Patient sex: M
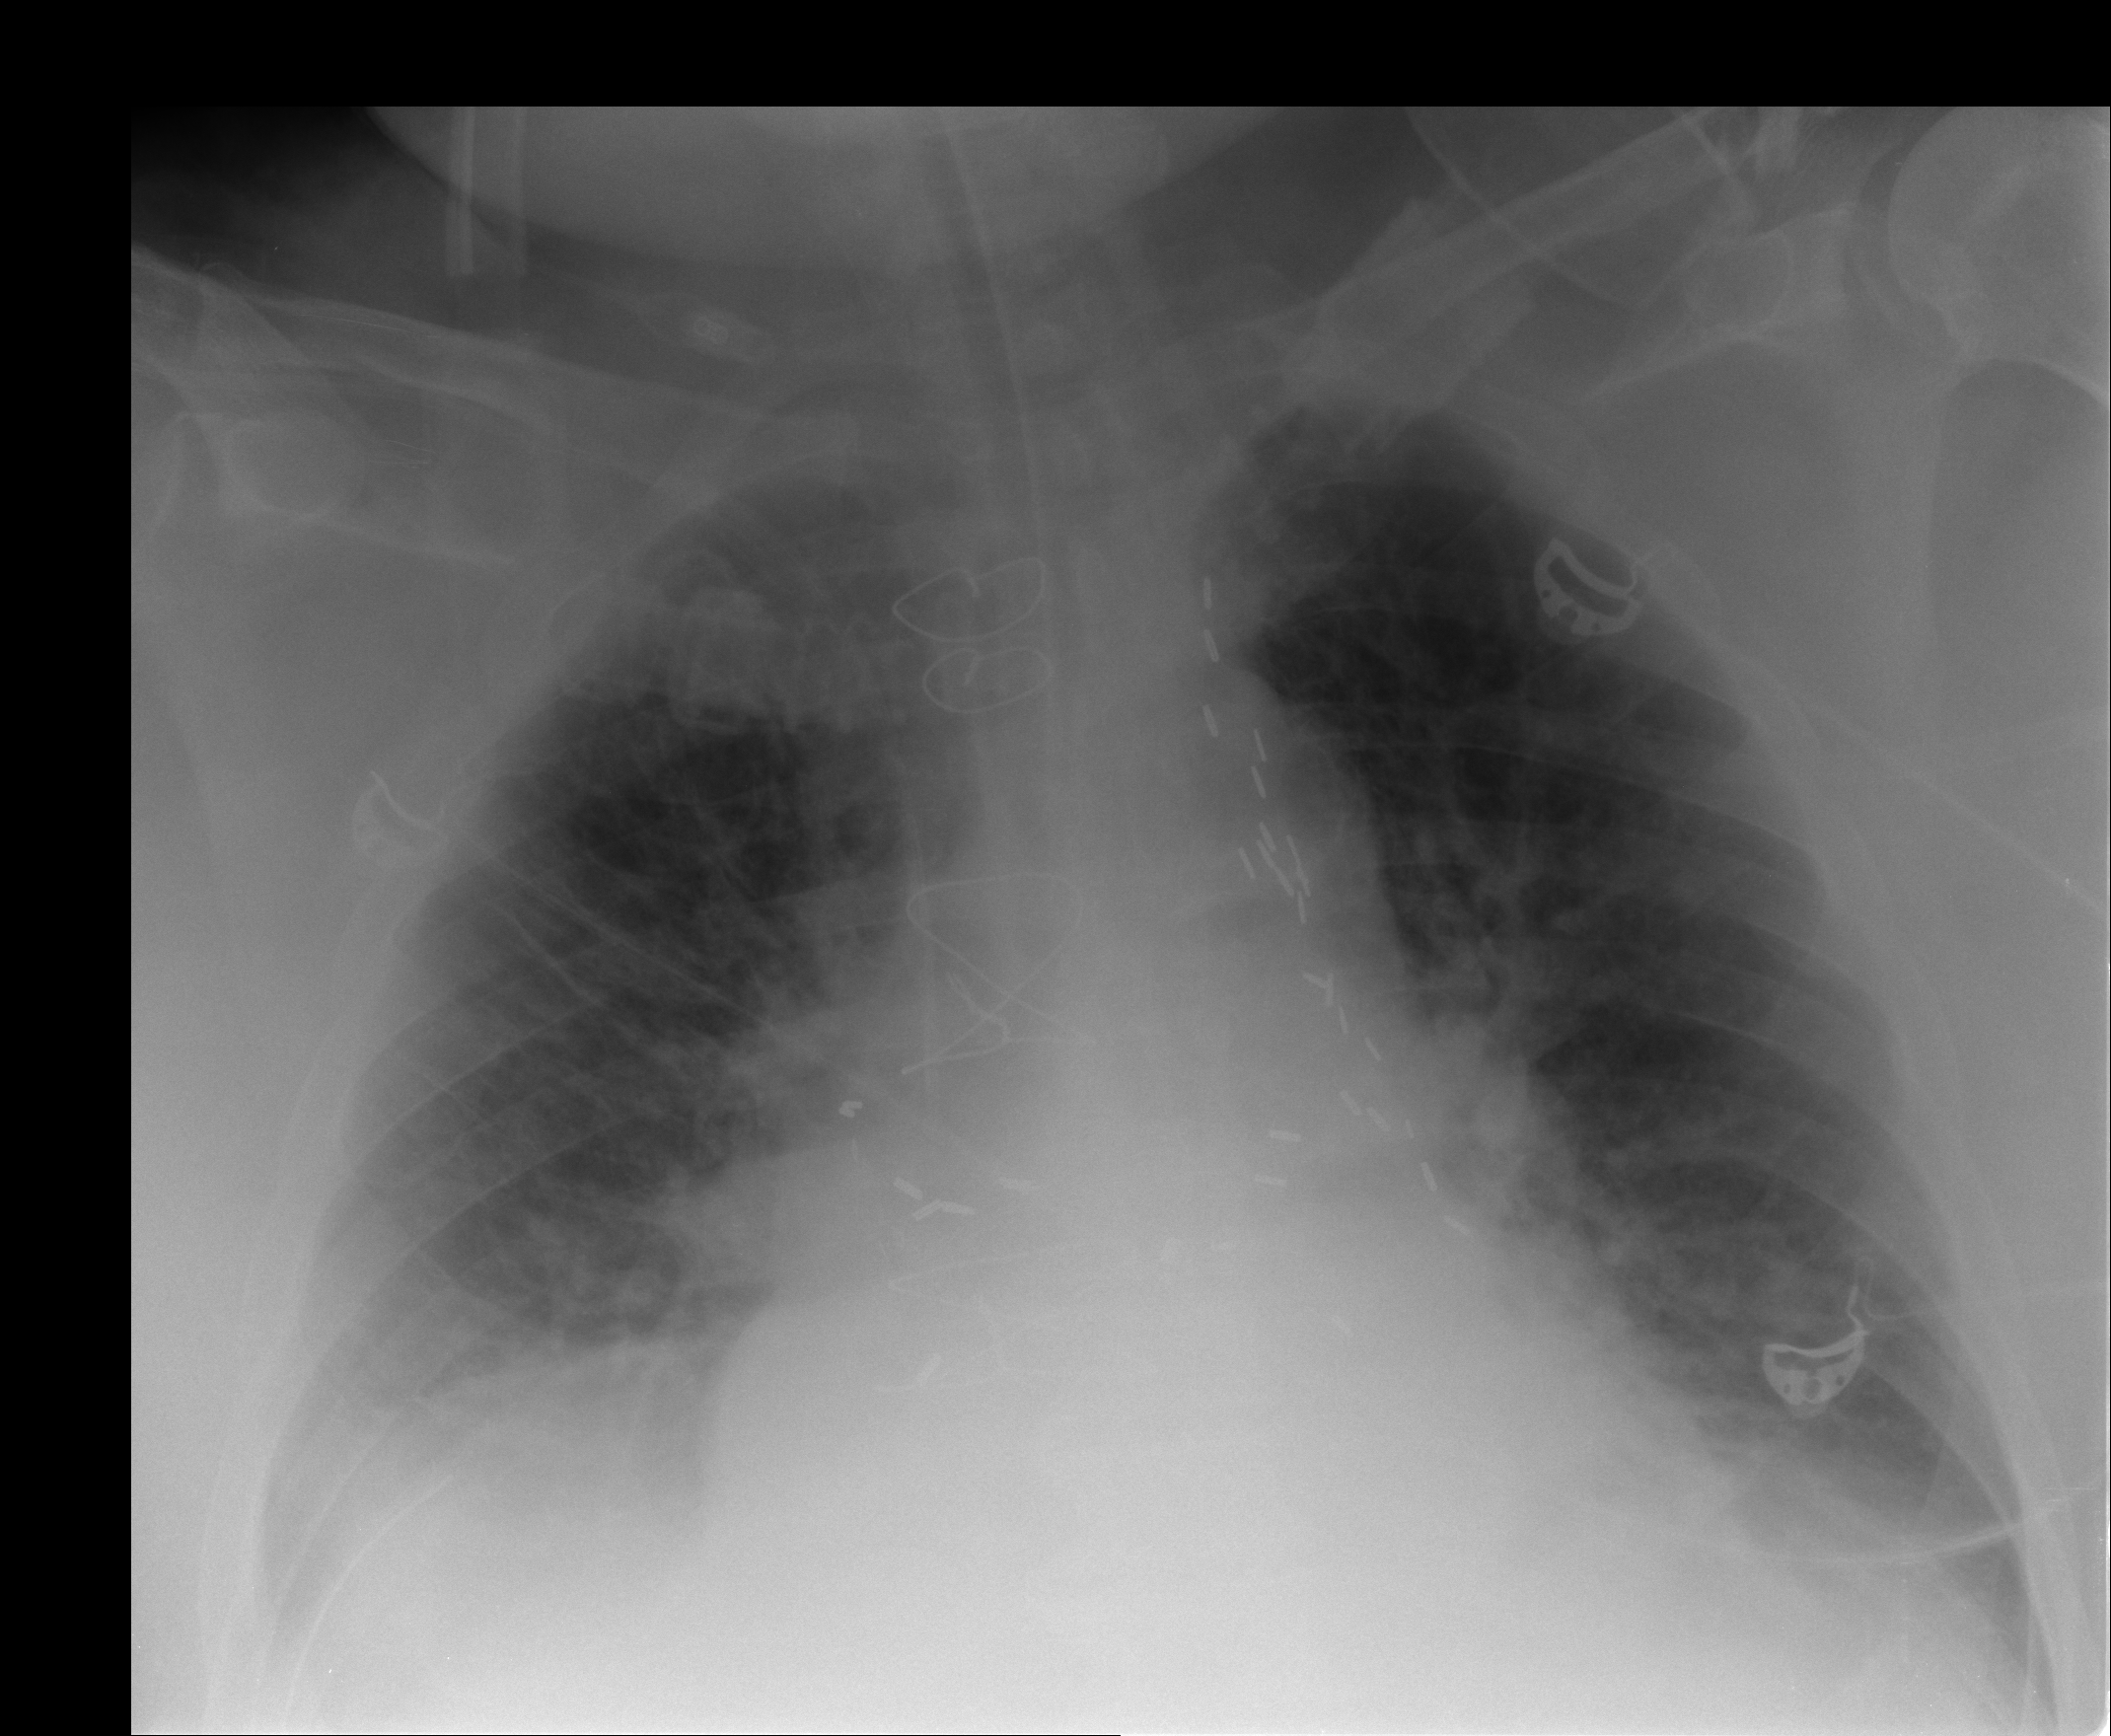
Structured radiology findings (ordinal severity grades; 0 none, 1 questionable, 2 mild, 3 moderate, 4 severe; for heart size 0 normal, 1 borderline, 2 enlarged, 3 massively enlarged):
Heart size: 2
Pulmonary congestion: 2
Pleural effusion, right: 2
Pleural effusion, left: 2
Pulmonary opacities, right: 1
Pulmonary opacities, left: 1
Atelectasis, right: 2
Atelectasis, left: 2